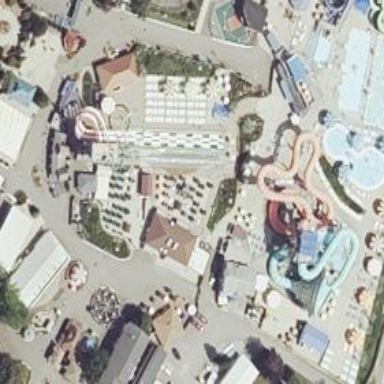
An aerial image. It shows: Water slide attraction.